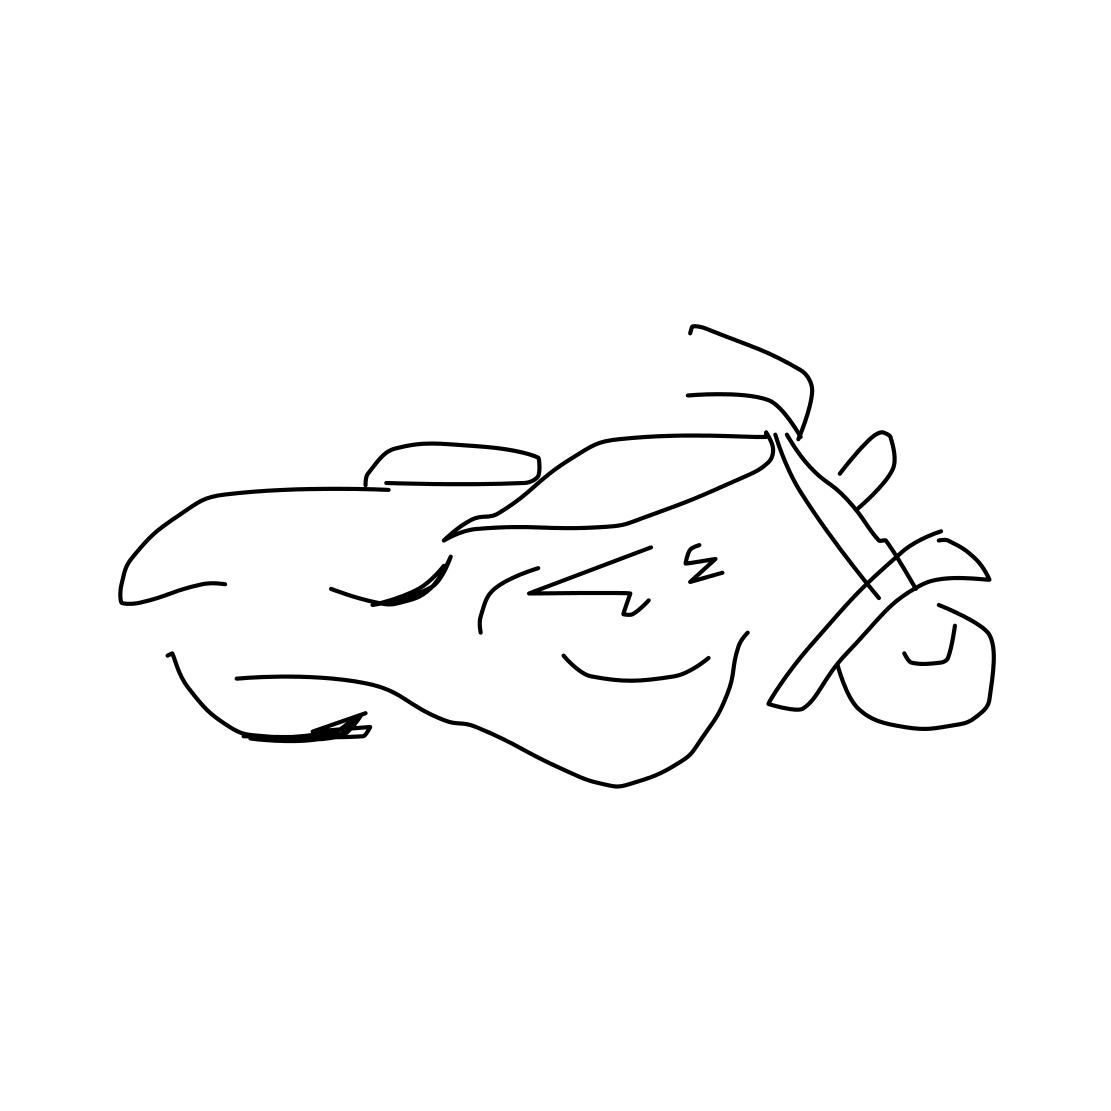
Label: motorbike